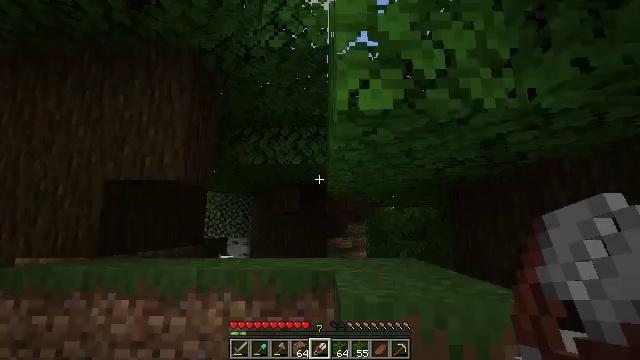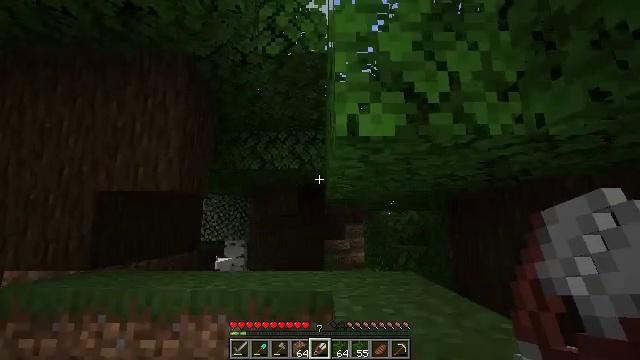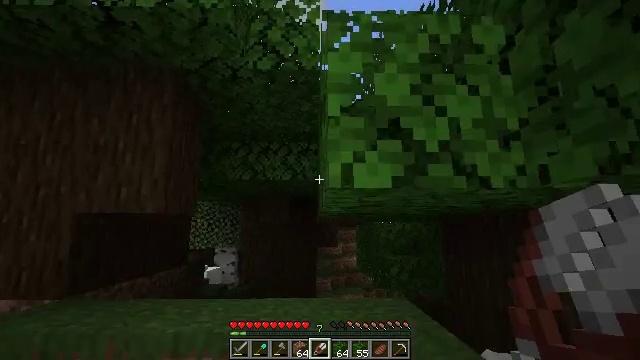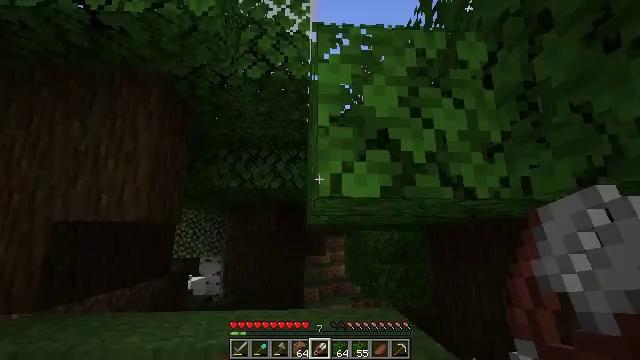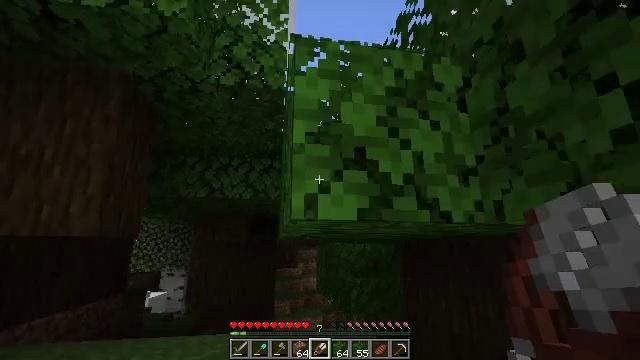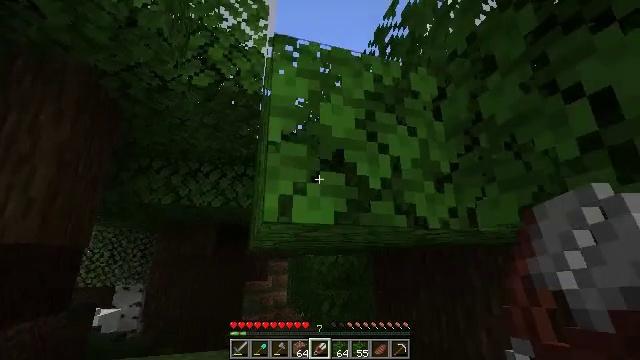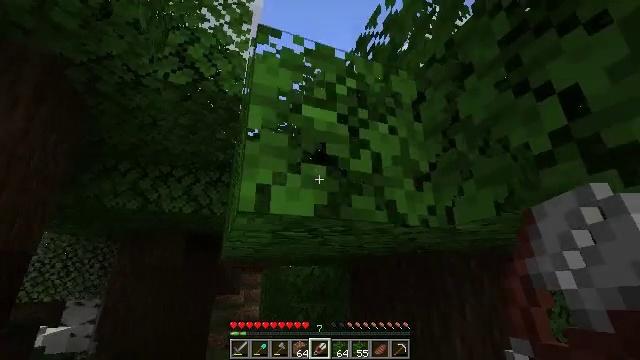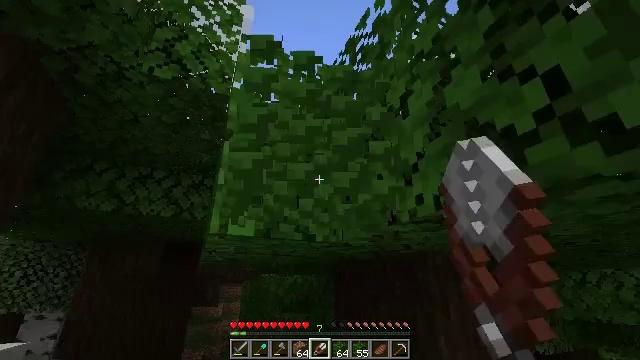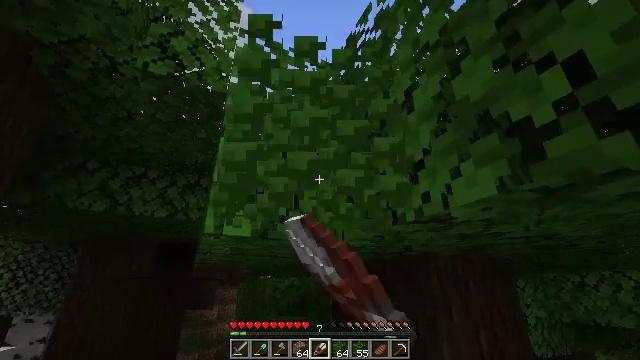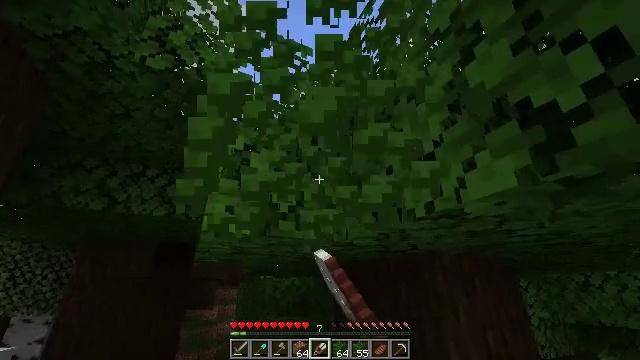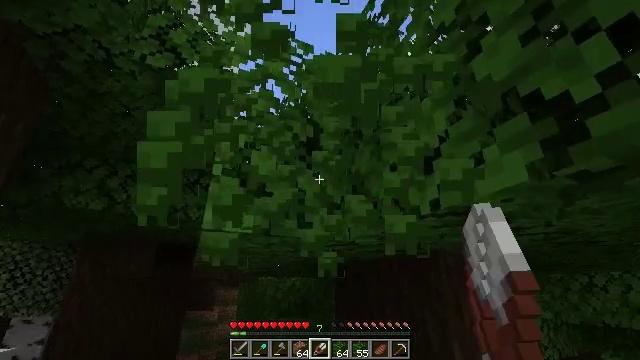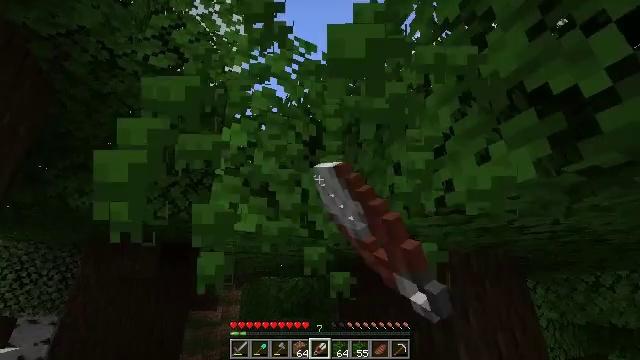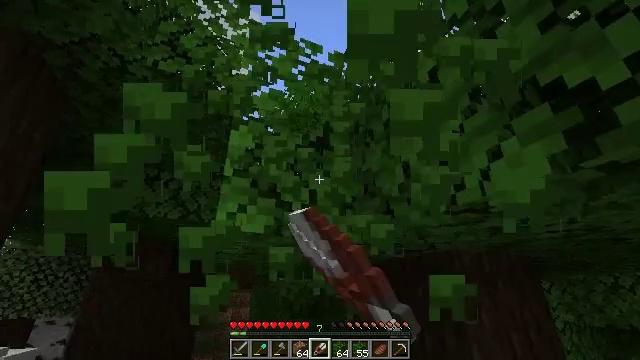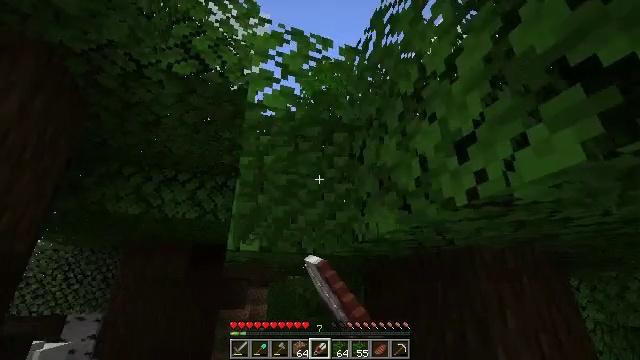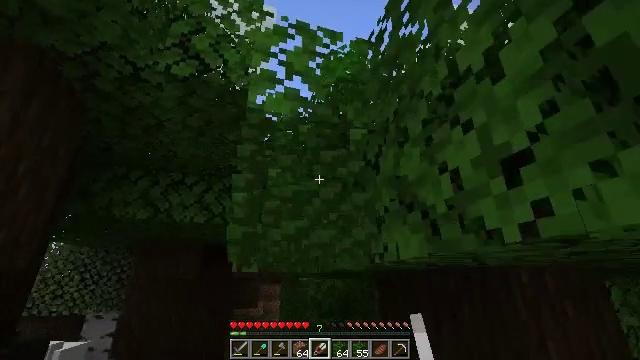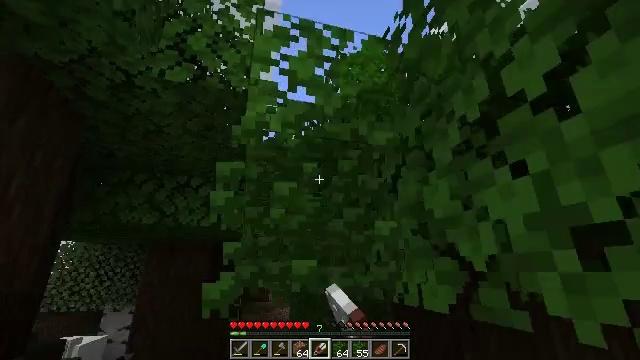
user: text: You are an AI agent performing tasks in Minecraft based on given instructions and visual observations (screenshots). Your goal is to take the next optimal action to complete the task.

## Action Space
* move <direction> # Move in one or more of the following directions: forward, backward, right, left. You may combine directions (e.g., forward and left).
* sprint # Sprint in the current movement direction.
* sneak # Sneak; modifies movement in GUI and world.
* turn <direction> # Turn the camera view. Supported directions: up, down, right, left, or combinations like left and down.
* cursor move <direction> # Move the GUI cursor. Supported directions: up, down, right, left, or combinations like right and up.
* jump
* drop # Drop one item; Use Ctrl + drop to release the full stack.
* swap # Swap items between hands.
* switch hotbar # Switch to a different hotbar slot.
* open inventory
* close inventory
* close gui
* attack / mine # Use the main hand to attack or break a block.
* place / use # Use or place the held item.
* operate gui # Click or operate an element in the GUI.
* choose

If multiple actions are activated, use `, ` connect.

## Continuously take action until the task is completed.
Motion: motion action
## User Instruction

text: Gather dark oak leaves from the canopy.
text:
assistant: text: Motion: move forward, jump
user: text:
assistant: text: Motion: move forward, turn right, jump
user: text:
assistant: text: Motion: move forward, turn right and up, jump
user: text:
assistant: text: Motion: move forward, turn right and up, jump
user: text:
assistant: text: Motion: move forward, turn right and up
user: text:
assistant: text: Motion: move forward, turn right and up, attack / mine
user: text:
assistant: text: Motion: turn right and up, attack / mine
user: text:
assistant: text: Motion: attack / mine
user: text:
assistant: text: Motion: attack / mine
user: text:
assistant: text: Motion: attack / mine
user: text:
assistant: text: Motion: attack / mine
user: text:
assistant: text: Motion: turn left, attack / mine
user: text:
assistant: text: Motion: move forward, turn left, attack / mine
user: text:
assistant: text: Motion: move forward, turn left and down, attack / mine, jump
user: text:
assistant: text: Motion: move forward, turn left and down, attack / mine, jump
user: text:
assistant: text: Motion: move forward, attack / mine, jump
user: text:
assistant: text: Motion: move forward, turn down, attack / mine, jump
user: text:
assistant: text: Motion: move forward, turn down, attack / mine
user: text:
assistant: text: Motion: move forward, attack / mine
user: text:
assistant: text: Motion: move forward, attack / mine
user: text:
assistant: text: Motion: move forward, turn up, attack / mine
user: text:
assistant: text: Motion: move forward, turn up, attack / mine
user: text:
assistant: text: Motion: move forward, turn up, attack / mine
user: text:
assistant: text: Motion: move forward, turn right and up, attack / mine
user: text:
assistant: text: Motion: turn right and up, attack / mine
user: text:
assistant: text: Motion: attack / mine
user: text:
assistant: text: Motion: turn right, attack / mine
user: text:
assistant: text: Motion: turn right and down, attack / mine
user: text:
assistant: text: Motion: turn right and down, attack / mine
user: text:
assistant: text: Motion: turn right and down, attack / mine